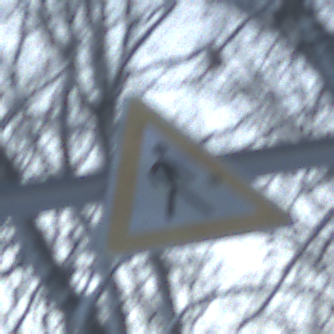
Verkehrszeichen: FussgaengerLinks
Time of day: MorningAfternoon
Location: Outdoor (Nature)
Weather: Clear
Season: Winter
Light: Natural